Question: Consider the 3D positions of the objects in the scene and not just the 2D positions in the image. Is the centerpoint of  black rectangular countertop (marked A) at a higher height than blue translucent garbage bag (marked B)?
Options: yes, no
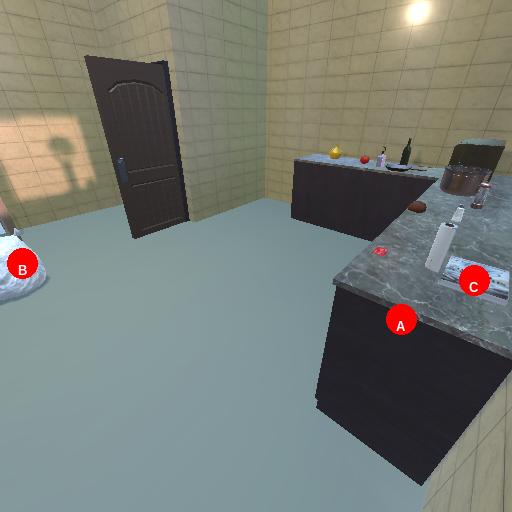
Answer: yes